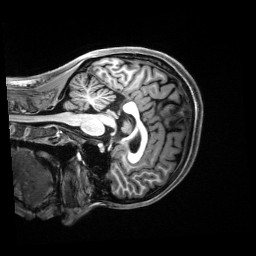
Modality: T1w
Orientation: sagittal
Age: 21
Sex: female
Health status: healthy
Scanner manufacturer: siemens
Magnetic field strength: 3 T
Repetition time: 2.5 s
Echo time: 0.00222 s